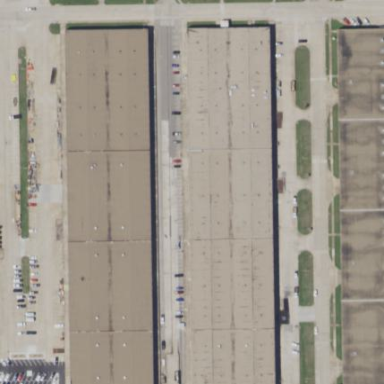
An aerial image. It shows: Warehouse building.